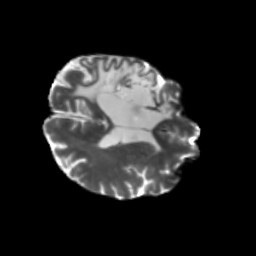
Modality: T2w
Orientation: axial
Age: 57
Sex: male
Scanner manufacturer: siemens
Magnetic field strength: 3 T
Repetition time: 5.25 s
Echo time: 0.08 s